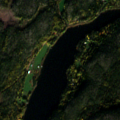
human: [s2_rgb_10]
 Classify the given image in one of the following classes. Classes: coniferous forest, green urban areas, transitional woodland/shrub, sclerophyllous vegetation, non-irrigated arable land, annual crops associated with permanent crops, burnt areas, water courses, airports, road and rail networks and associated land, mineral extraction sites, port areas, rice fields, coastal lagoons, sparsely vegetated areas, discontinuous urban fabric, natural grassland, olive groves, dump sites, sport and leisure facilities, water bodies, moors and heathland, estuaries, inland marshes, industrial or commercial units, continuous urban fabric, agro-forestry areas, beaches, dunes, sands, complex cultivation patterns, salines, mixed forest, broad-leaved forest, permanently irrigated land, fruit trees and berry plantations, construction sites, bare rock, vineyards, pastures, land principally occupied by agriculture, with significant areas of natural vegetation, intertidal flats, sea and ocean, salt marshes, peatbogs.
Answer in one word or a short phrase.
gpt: mixed forest, transitional woodland/shrub, bare rock, sea and ocean